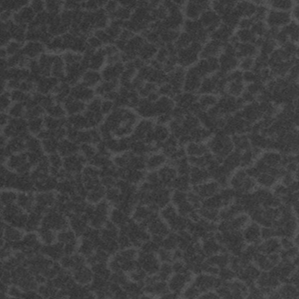
Label: frost